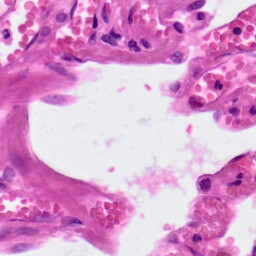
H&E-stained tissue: Lung